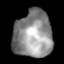
Tissue: lung
Cell type: Epithelial cells
Senescence score: 0.2133
Nuclear area (px): 1771
Mean DAPI intensity: 143.645